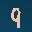
Label: 9